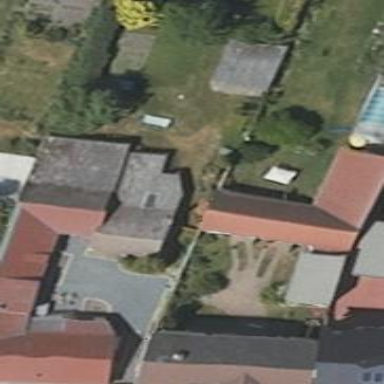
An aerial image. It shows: Shed building.